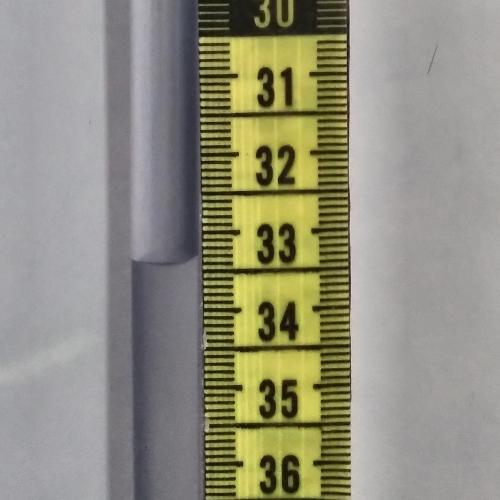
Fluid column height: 33.4 cm